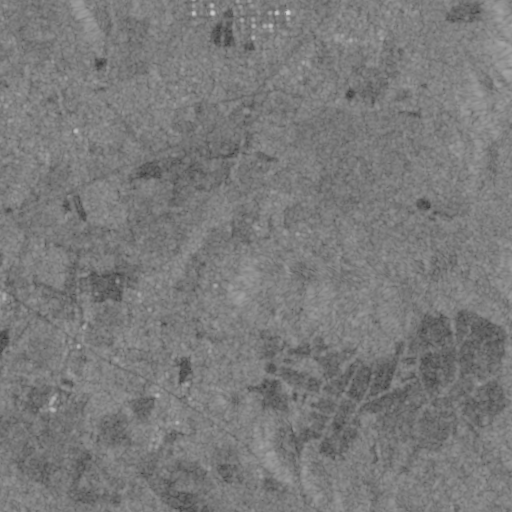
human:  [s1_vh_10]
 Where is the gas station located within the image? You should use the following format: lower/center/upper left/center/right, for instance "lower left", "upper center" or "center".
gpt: The gas station is located in the lower center of the image.
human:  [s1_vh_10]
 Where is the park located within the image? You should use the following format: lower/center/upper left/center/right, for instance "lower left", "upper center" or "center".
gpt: The park is located in the upper of the image.
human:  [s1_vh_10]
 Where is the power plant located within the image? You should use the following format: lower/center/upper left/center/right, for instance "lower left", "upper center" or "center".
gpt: There is no power plant in the image.

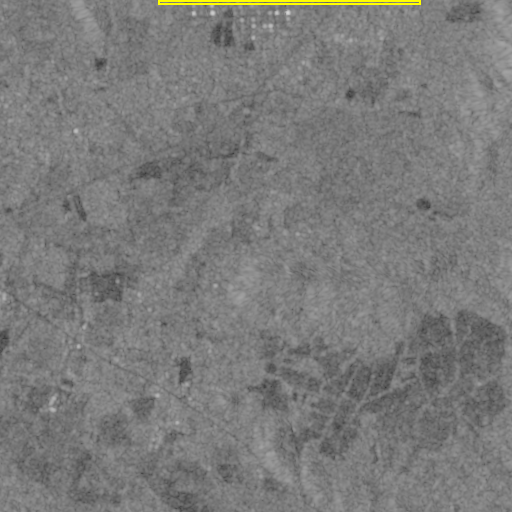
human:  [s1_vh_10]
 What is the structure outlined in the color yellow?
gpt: The structure outlined in yellow is a park.
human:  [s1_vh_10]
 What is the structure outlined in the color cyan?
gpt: There is no cyan outline.